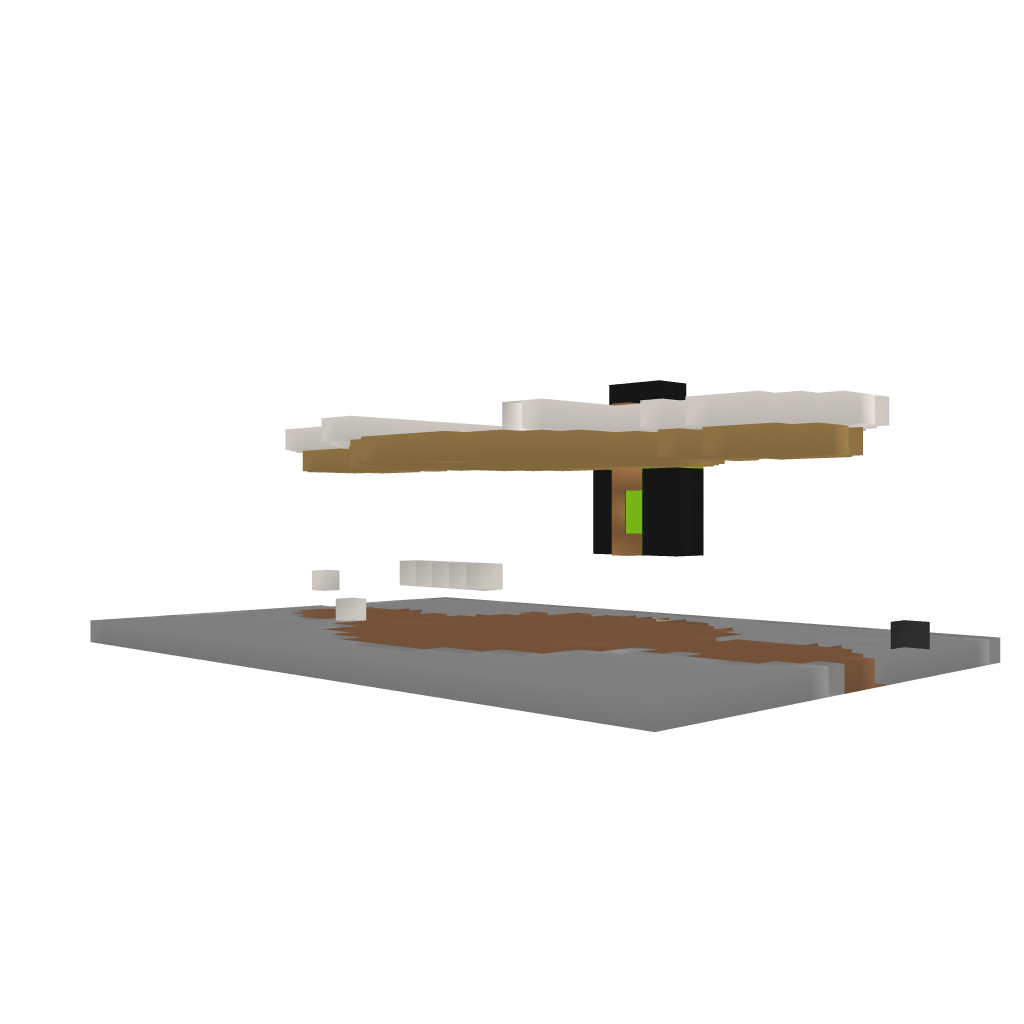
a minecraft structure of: Small Modern Church